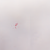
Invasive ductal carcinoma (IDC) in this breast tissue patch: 0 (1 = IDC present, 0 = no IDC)